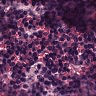
Metastatic tissue present: no